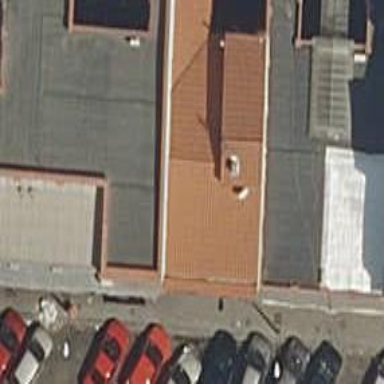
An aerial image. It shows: Pub.